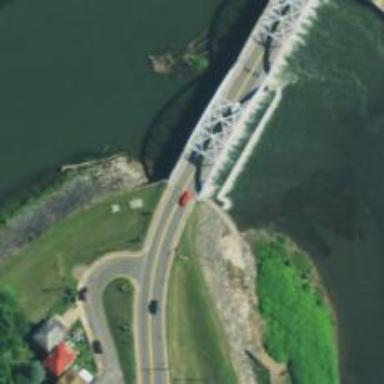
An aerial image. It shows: Secondary road crossing bridge.